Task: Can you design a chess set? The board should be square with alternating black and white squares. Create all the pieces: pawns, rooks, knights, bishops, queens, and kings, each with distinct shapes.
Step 2642:
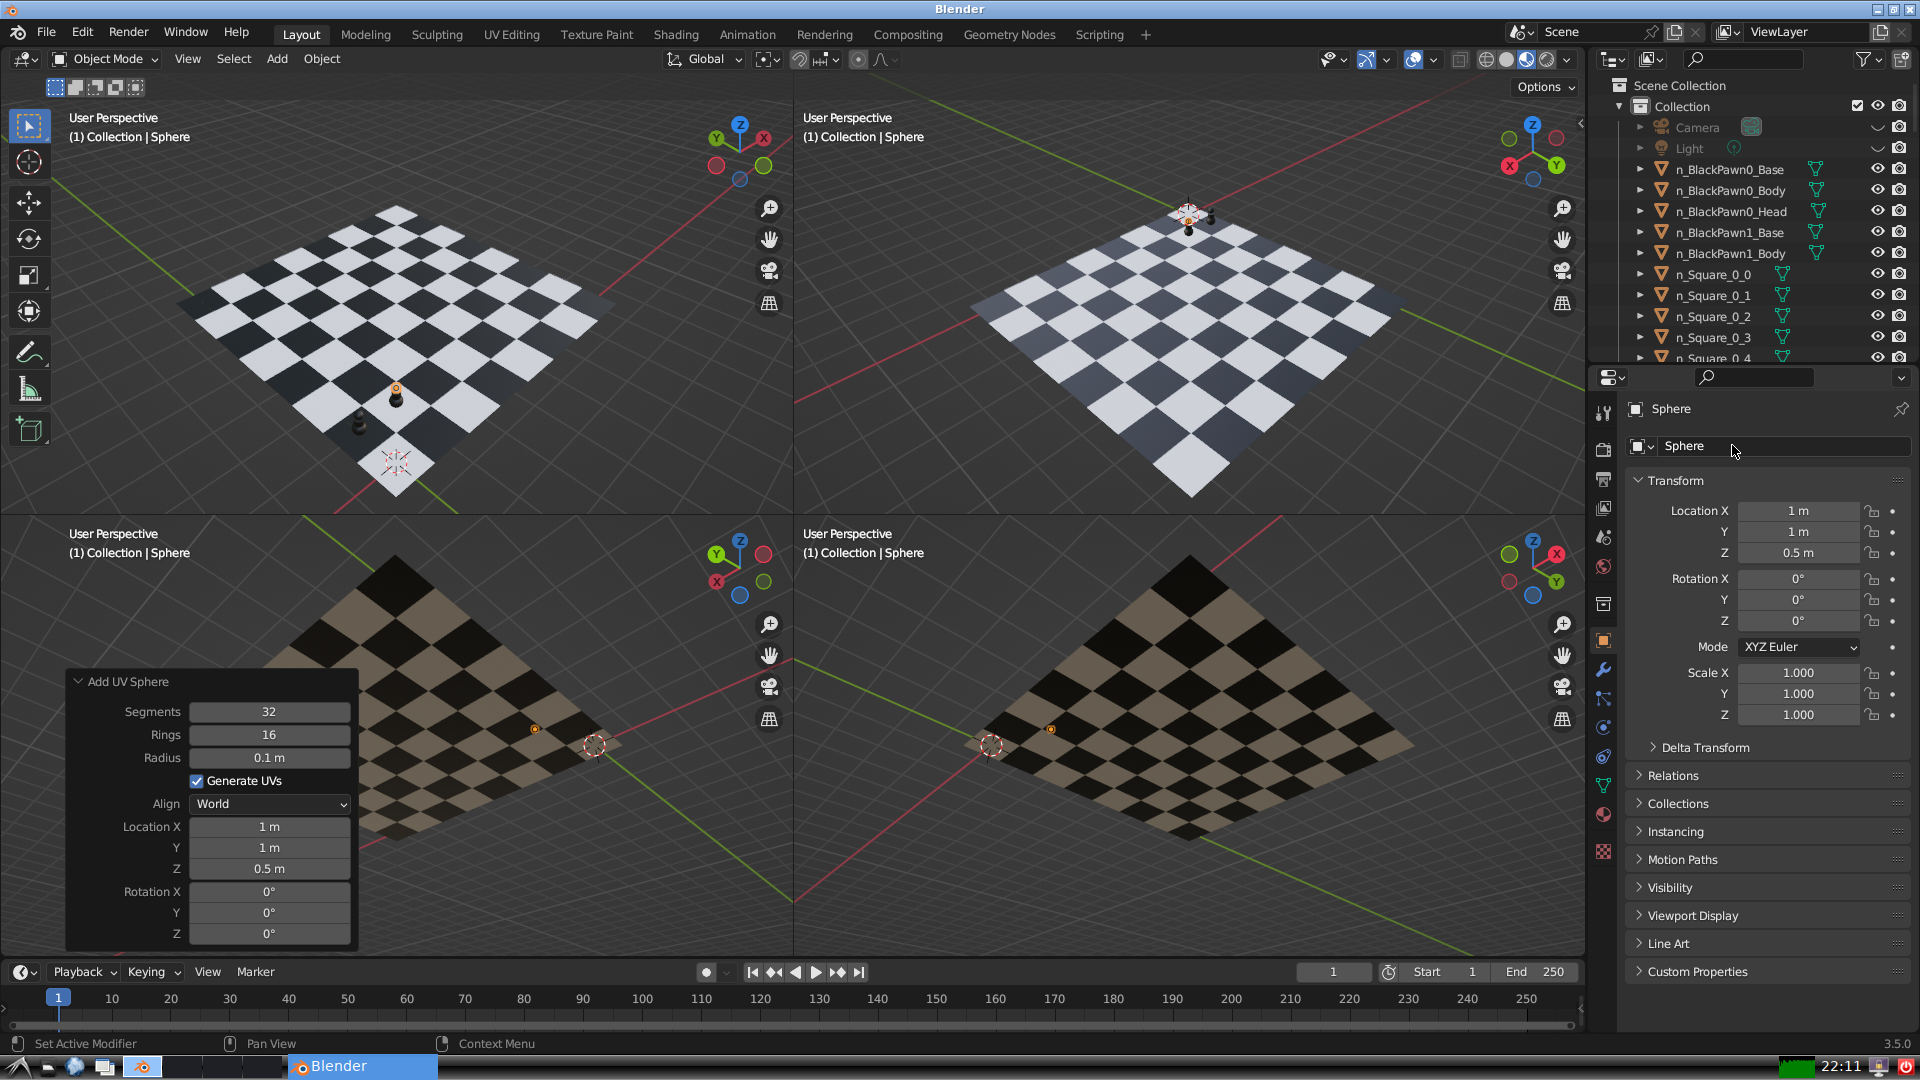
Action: click: no